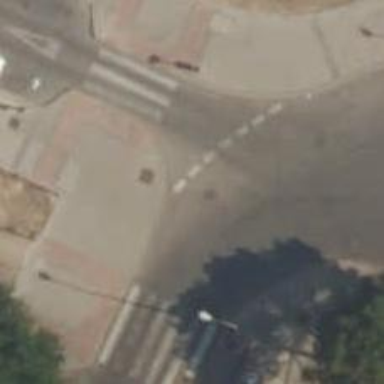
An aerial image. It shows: Road with "give way" sign.